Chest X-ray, PA view. Patient: 37 years old, sex F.
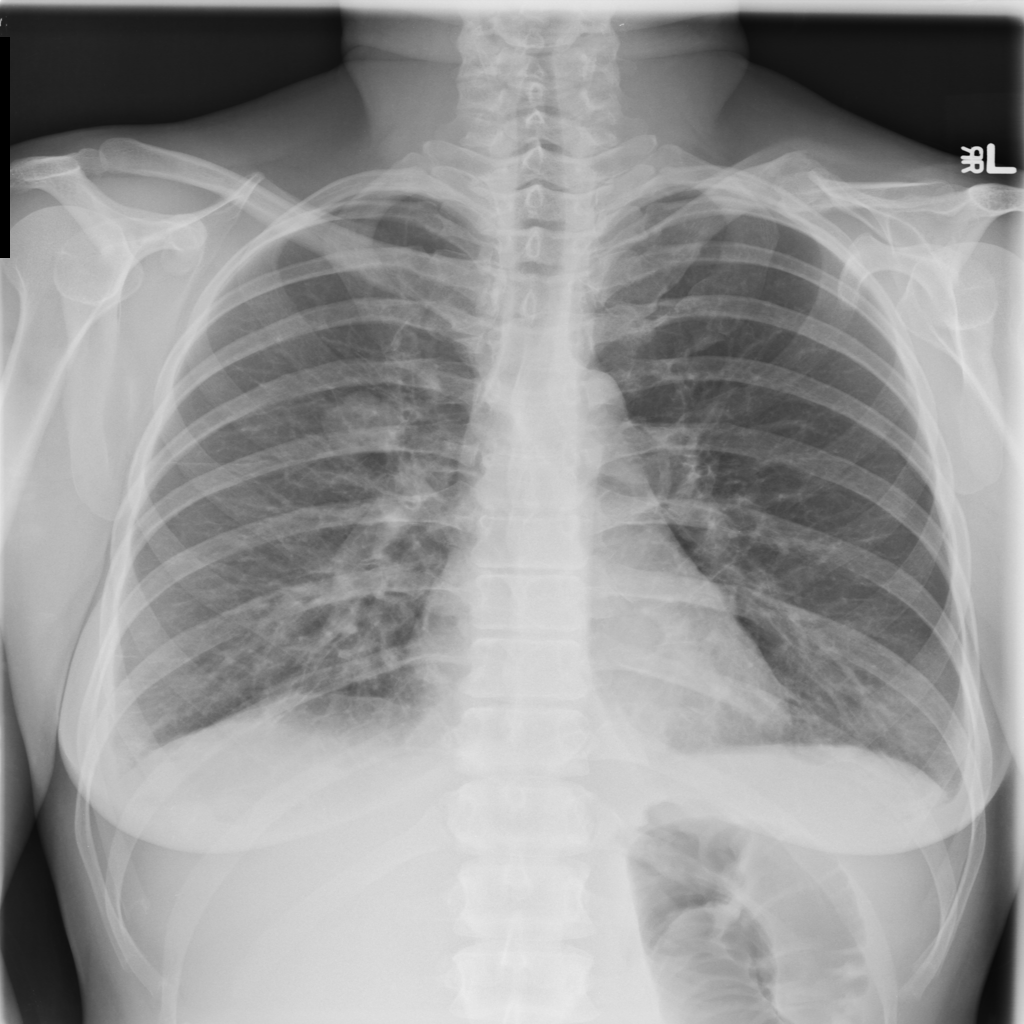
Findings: Edema, Effusion, Mass